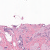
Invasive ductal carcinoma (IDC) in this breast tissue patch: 1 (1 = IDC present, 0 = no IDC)